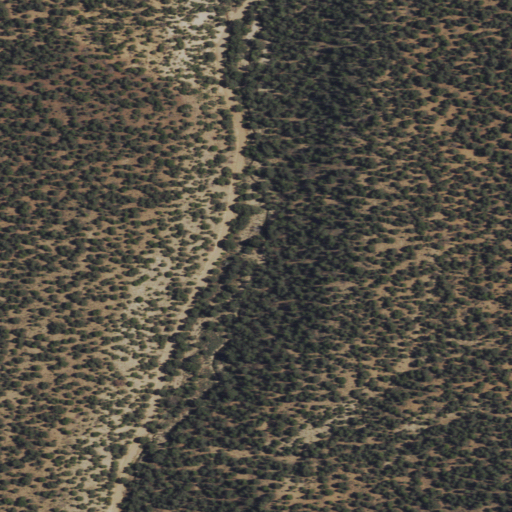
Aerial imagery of valley in Nevada named Hulse Canyon containing evergreen forest and shrub